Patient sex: F
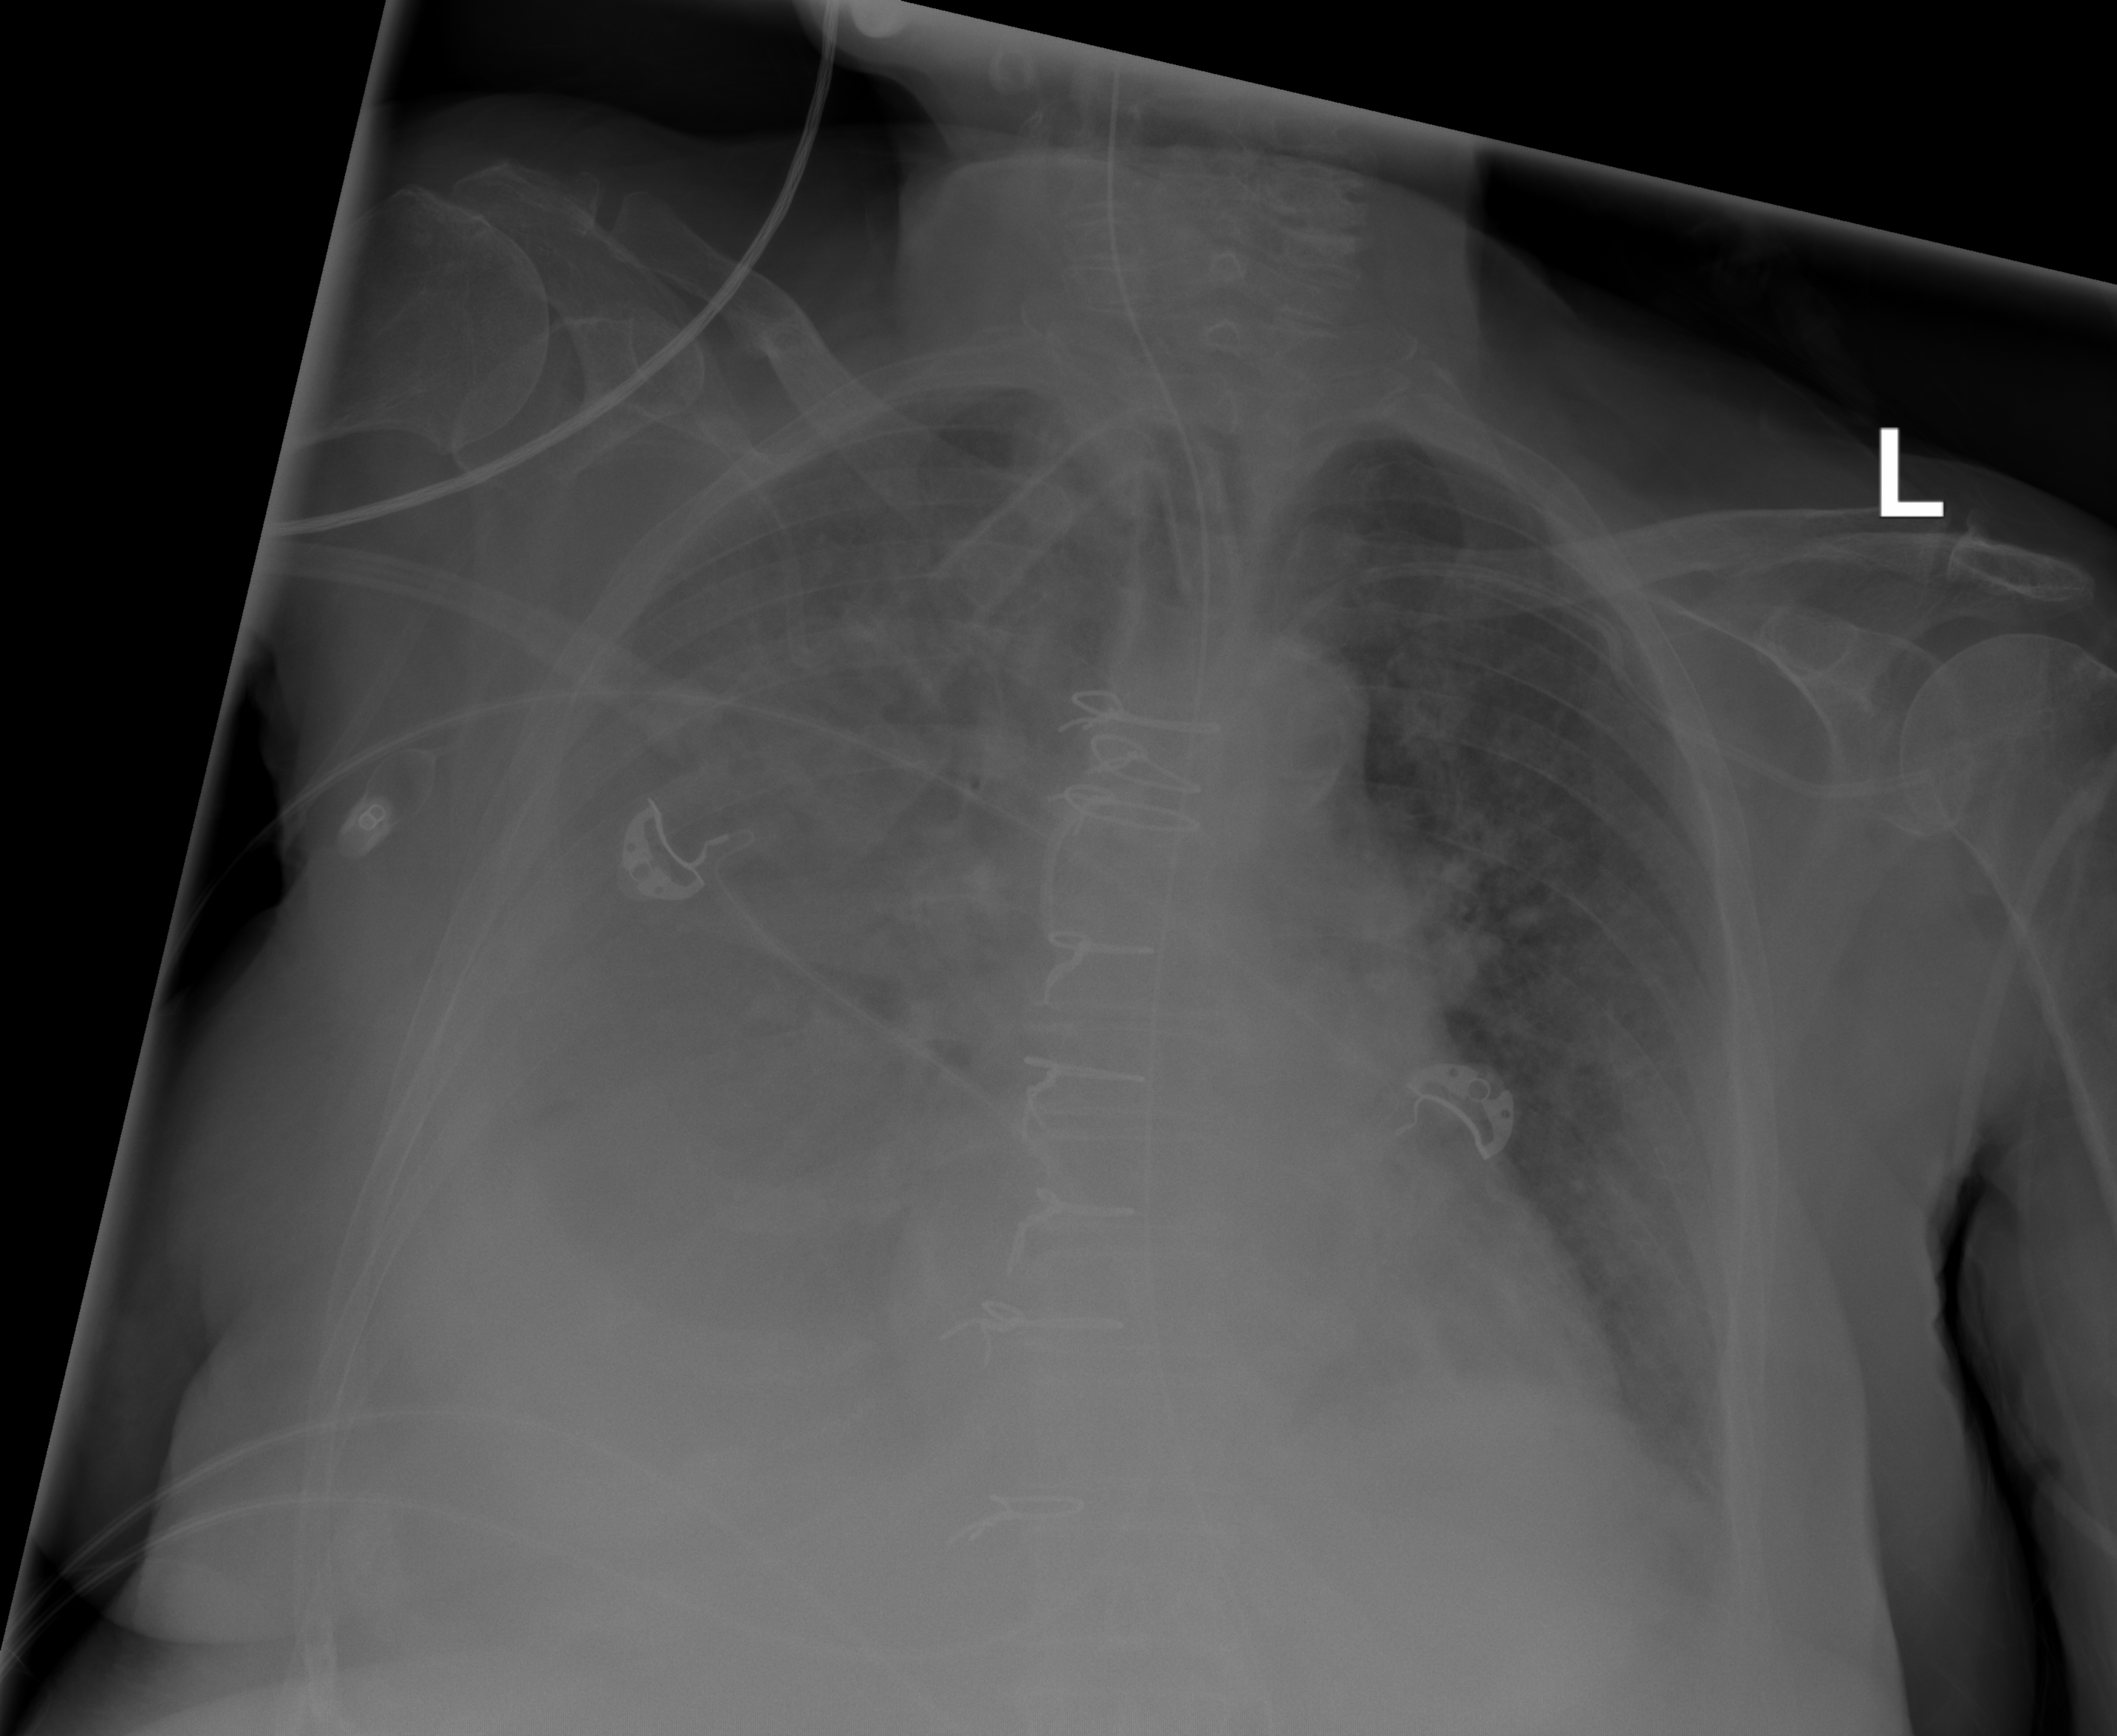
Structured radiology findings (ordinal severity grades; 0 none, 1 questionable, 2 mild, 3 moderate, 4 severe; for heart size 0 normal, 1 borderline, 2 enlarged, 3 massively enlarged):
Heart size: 0
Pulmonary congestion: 2
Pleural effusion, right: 3
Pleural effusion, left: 0
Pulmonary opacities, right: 2
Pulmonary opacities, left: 0
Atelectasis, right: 2
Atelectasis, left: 0